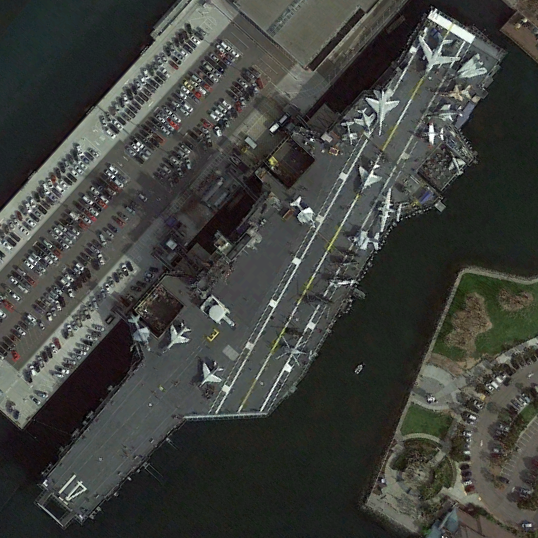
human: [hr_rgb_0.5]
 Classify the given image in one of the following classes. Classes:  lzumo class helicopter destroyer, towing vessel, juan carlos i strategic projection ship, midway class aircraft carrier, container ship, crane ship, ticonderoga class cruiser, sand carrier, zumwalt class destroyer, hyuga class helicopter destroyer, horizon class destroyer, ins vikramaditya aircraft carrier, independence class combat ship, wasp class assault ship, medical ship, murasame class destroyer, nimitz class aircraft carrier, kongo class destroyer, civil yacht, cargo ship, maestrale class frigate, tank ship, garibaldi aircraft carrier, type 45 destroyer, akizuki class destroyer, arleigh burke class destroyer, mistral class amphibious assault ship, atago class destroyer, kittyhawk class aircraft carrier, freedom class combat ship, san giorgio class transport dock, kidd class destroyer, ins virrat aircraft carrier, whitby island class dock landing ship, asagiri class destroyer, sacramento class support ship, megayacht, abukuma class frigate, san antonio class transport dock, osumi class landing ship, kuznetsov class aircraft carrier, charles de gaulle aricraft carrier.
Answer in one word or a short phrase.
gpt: Midway class aircraft carrier